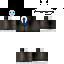
A male skeleton skin with dark skin, wearing brown helmet dressed in a blue suit and brown pants, featuring a closed mouth.